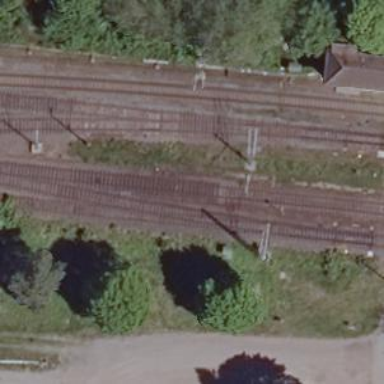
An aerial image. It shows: Milestone along the railway with catenary mast.